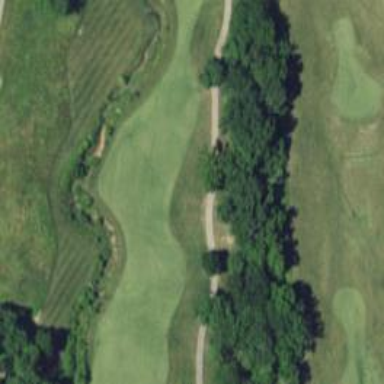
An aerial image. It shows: Golf fairway surrounded by grass.